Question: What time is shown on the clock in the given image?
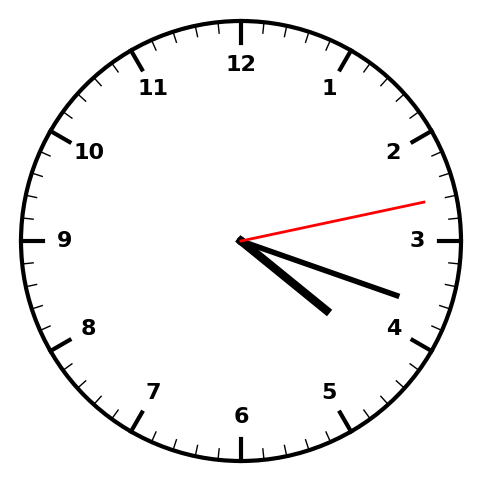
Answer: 04:18:13